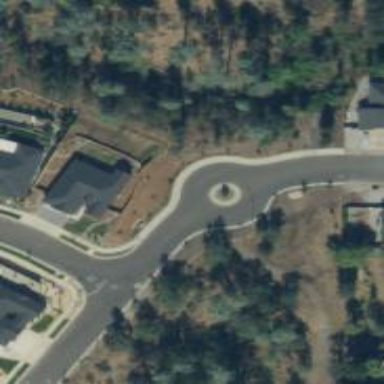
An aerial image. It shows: Turning loop on the road.